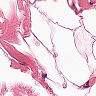
Metastatic tissue present: no